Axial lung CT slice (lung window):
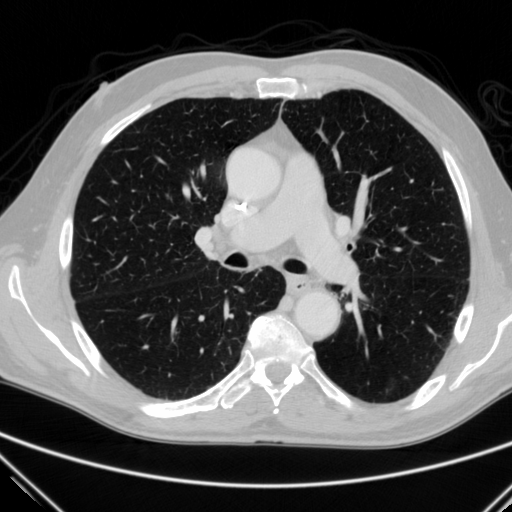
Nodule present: no